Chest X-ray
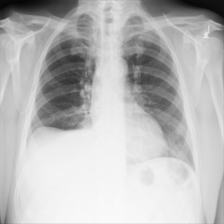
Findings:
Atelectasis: negative
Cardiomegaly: negative
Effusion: negative
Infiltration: negative
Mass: negative
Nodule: positive
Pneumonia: negative
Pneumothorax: negative
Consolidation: negative
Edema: negative
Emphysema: negative
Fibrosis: negative
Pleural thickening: negative
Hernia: negative